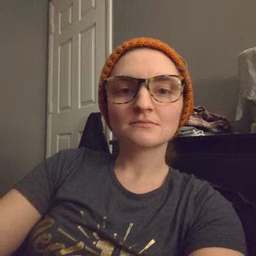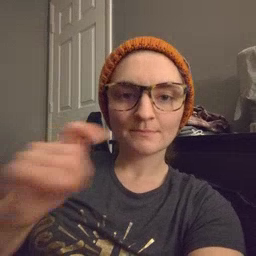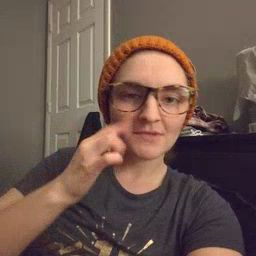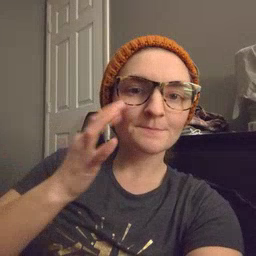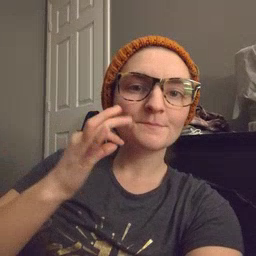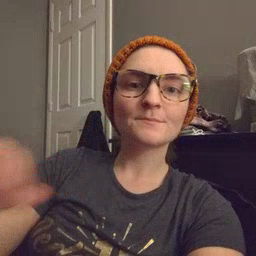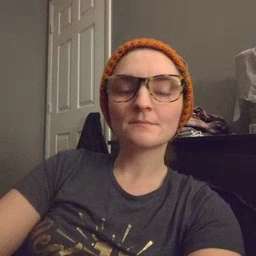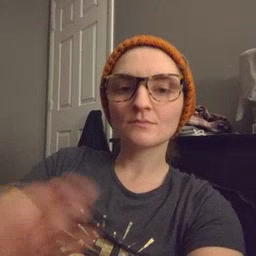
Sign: cat